Field crop: maize
Growth stage: 2
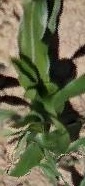
Species: maize